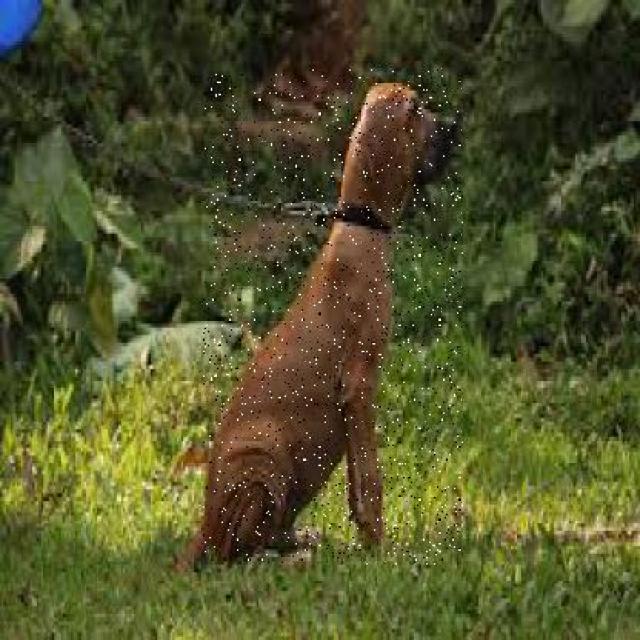
Healthy canine skin — no visible lesions, inflammation, or abnormalities. The skin and coat appear normal.